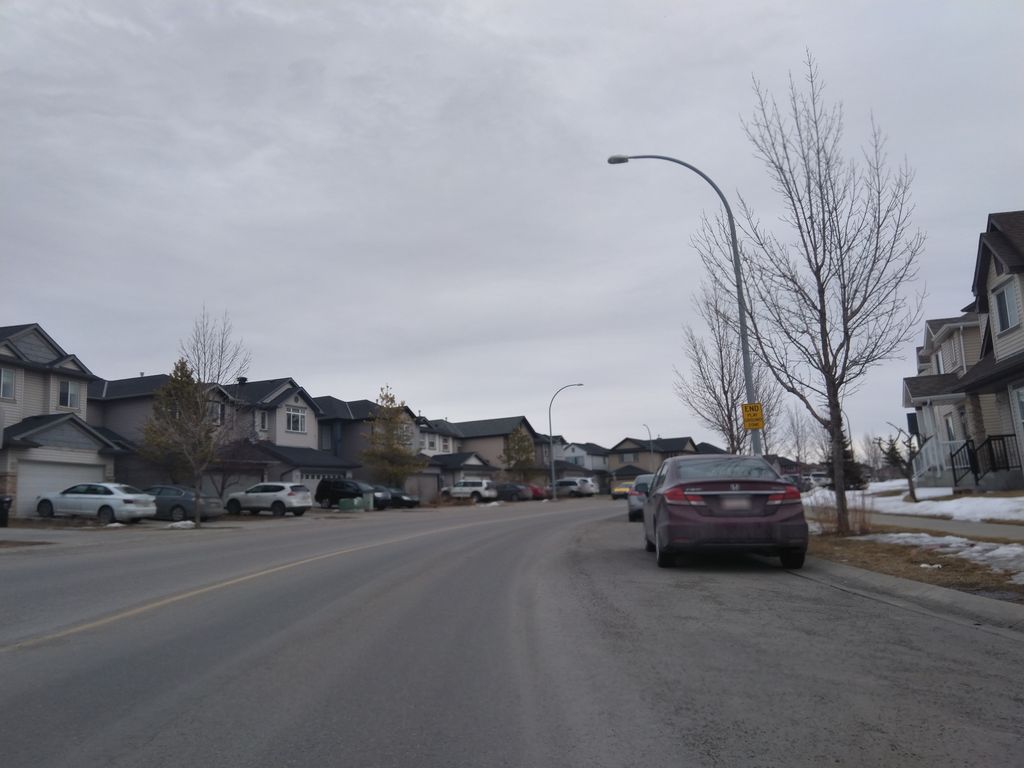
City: calgary